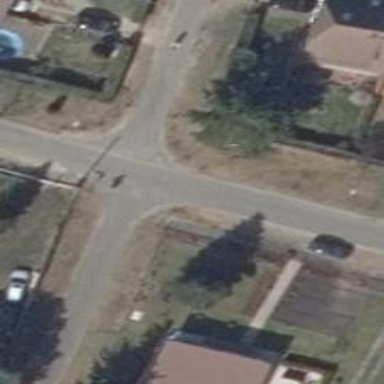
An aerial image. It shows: Smooth asphalt road in residential area.